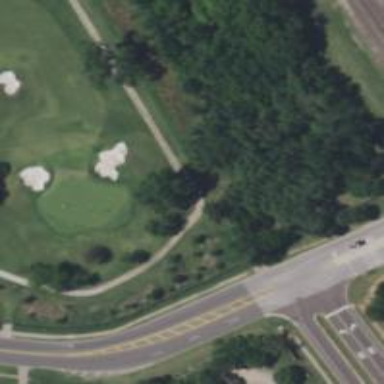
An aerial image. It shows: Service road designated as golf cart path.